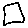
Label: square